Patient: sex M, age 57
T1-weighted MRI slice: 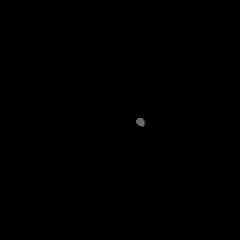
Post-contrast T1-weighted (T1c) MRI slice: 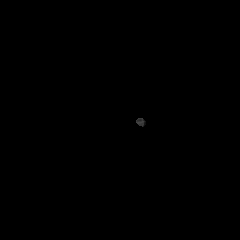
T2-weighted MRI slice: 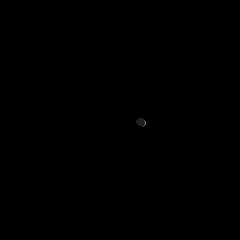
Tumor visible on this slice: no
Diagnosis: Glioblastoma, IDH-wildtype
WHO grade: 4